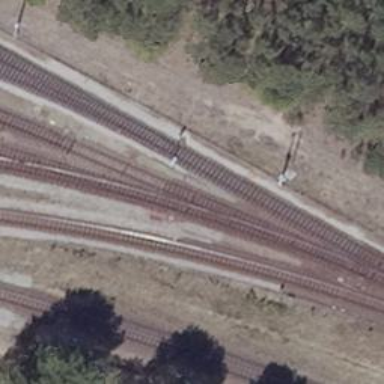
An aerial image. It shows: Railway switch.